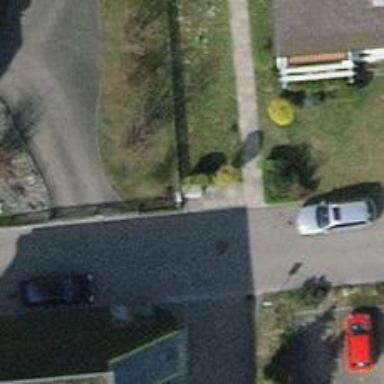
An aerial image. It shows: Street cabinet of man-made origin.